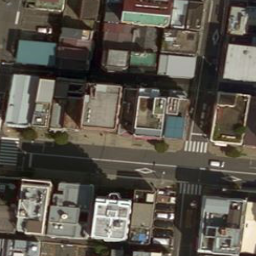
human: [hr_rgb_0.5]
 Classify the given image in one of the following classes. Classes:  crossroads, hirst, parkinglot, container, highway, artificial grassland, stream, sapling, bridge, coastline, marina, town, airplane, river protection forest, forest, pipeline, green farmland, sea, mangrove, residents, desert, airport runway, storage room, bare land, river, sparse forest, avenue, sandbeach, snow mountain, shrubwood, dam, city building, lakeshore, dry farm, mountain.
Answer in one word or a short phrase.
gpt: city building